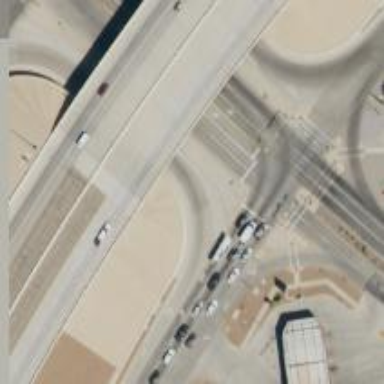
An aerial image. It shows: Primary link highway with frontage road.